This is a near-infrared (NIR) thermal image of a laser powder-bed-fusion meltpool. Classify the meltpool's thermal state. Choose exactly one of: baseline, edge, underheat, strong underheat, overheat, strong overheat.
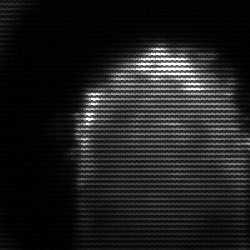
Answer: baseline